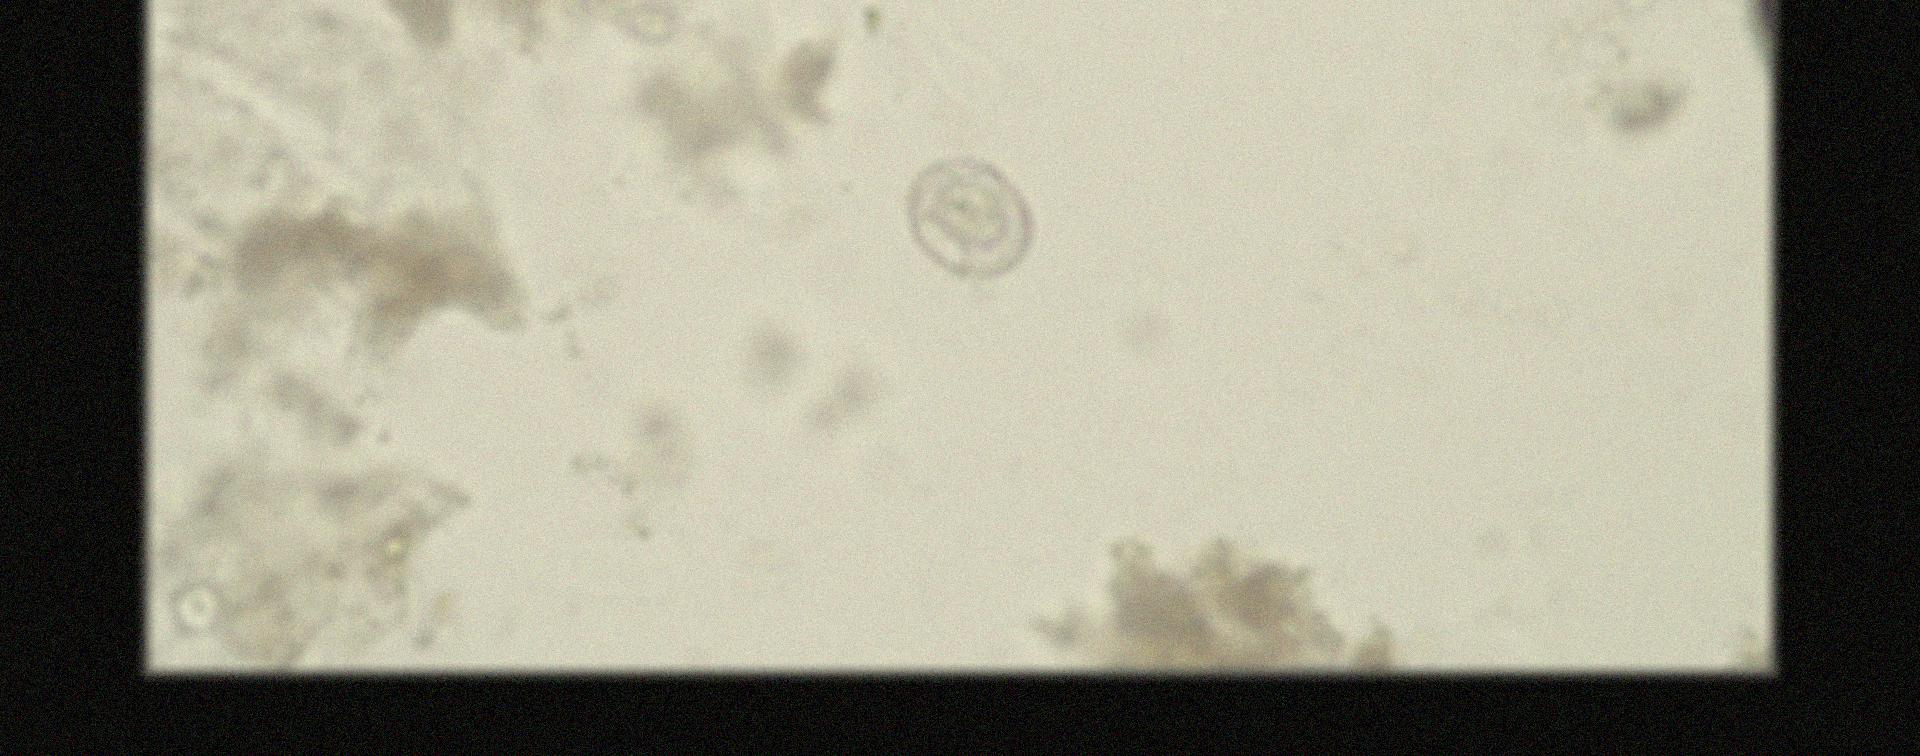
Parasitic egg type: Hymenolepis nana